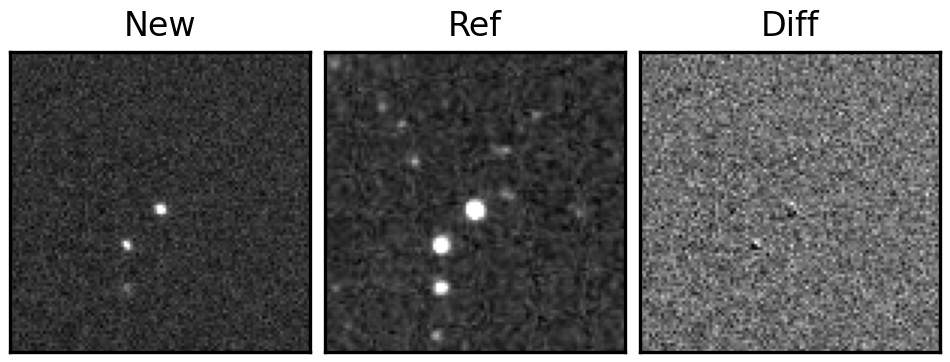
Label: bogus